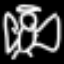
Label: angel